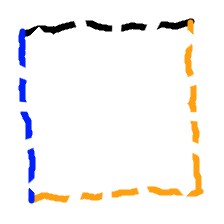
Shape: square